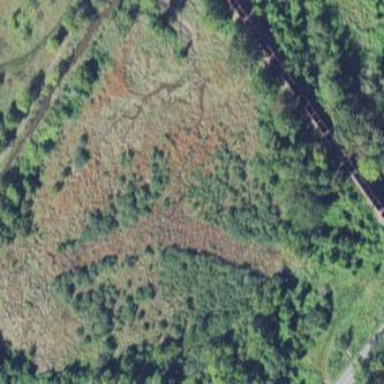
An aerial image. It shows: Beautiful wet meadow natural wetland.